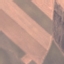
Land use / land cover: AnnualCrop